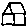
Label: house